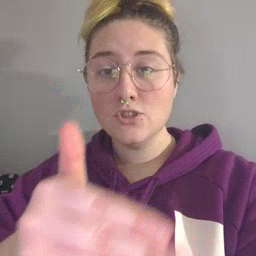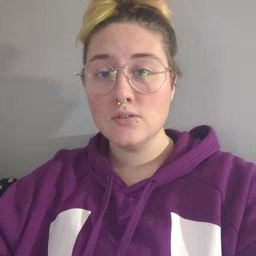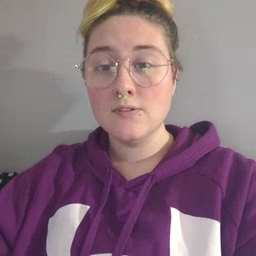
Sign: fish